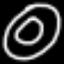
Label: donut